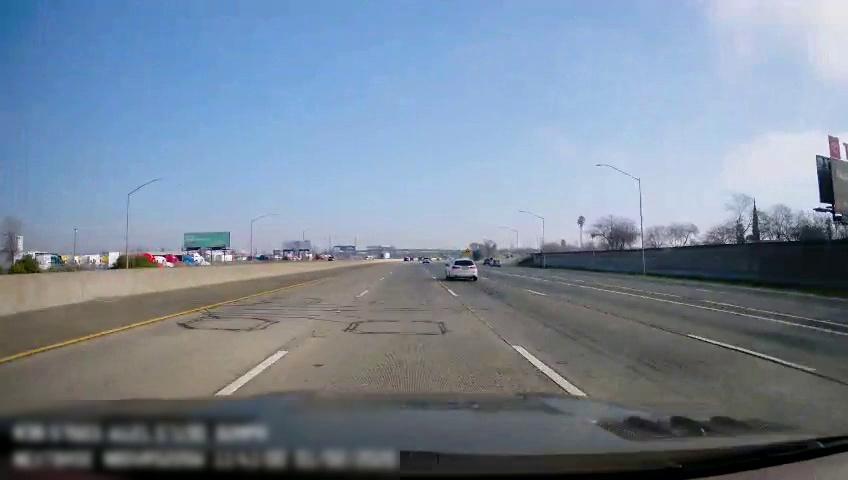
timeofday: Day
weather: Sunny
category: Drivable Space
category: Vehicles | SUV
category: Lanes | Current Lane
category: Lanes | Current Lane
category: Lanes | Current Lane
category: Lanes | Alternate Lane
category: Lanes | Alternate Lane
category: Lanes | Alternate Lane